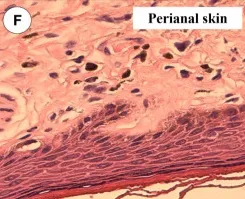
The results of colonoscopy and pathology. Pathologic result of resected perianal and vulva lesions. NCRT, neoadjuvant chemoradiotherapy.
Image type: pathology (h&e)